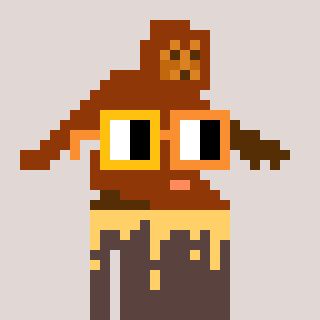
a pixel art character with square yellow and orange glasses, a bigfoot-shaped head and a darkbrown-colored body on a warm background